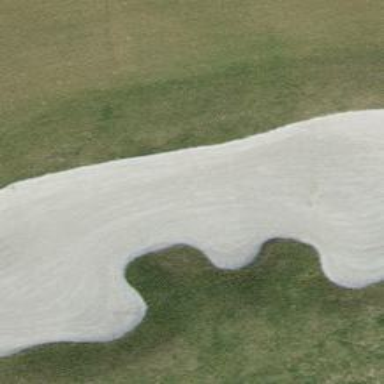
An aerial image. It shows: Sand bunker on golf course.